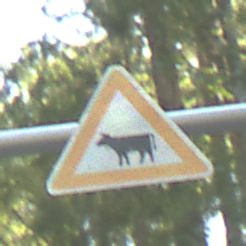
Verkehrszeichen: ViehtriebRechts
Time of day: MorningAfternoon
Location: Outdoor (Nature)
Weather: Clear
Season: NotSpecified
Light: Natural